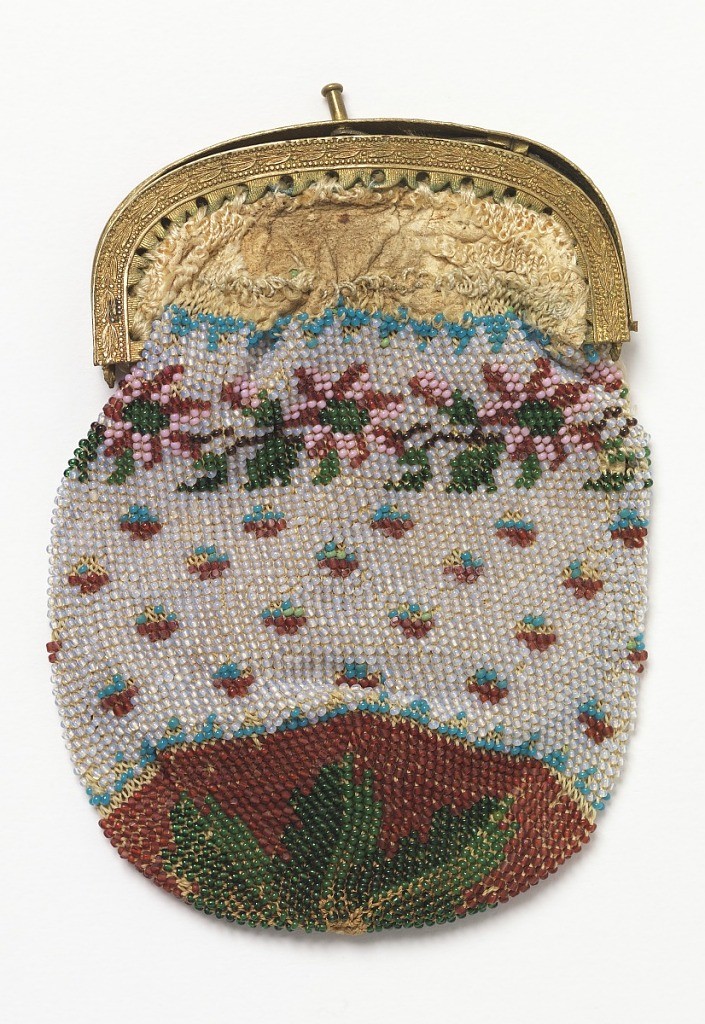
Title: Purse
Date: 19th century
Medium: glass beads, metal, leather Technique: knitted
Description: Small bag with metal frame knitted with beads and lined in leather. Design of small flowers in red and blue on a white ground, with a floral border at the top and a solid red bottom.